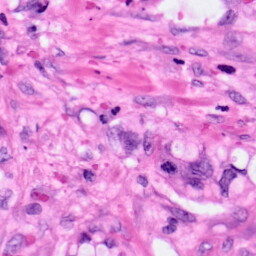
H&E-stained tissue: Pancreatic